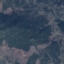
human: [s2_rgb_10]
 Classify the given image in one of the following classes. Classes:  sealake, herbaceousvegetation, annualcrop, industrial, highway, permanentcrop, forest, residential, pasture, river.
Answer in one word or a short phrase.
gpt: HerbaceousVegetation